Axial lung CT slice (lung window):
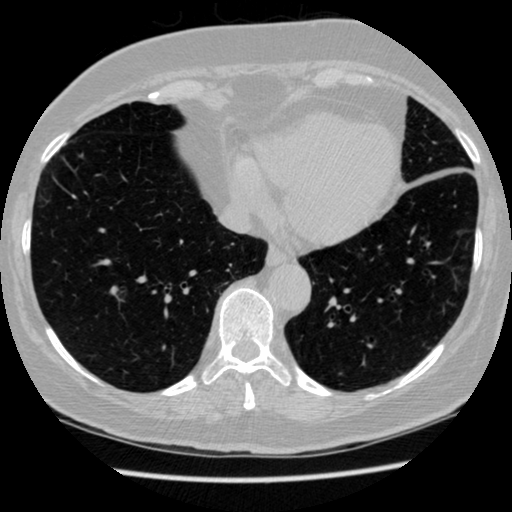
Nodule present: no